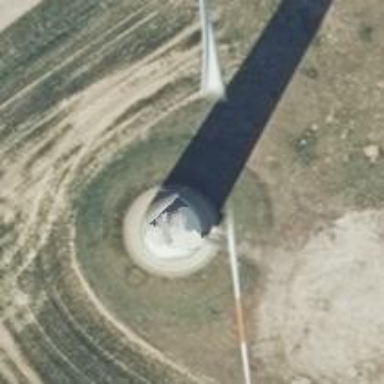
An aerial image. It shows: Wind generator in the form of horizontal axis wind turbine.